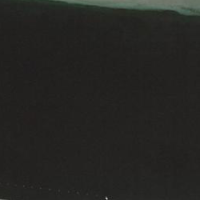
EUNIS habitat code: 14
Species observed at this site:
Milvus milvus